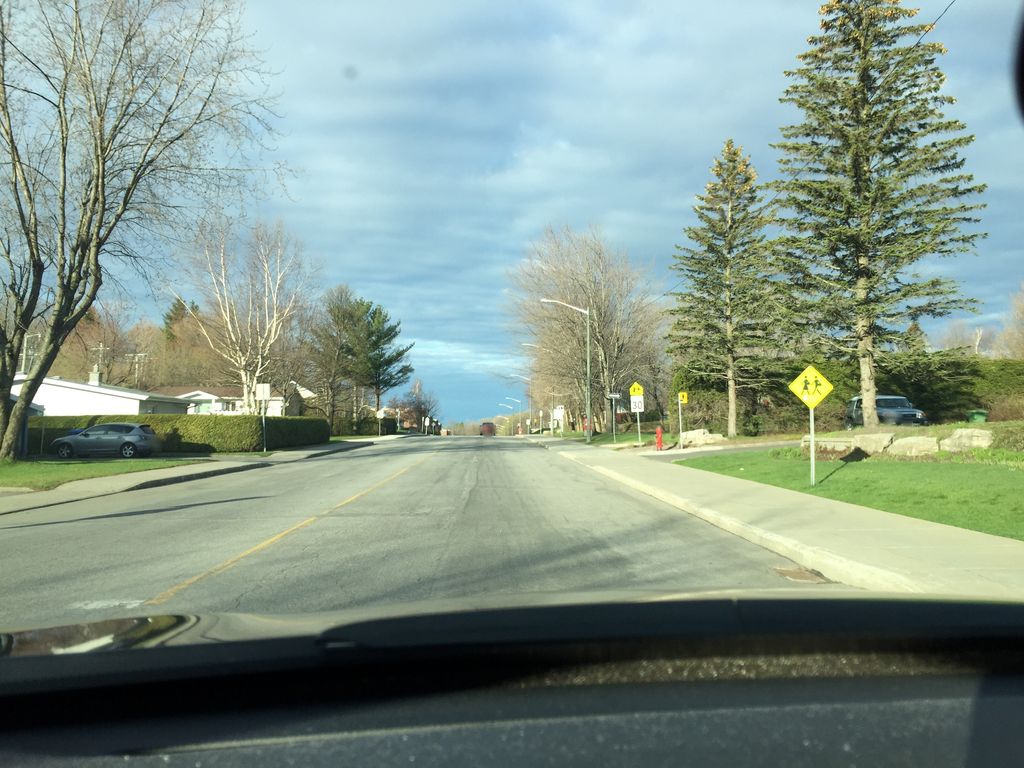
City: quebec_city